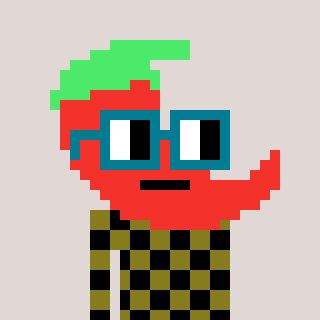
a pixel art character with square dark green glasses, a chilli-shaped head and a gunk-colored body on a warm background